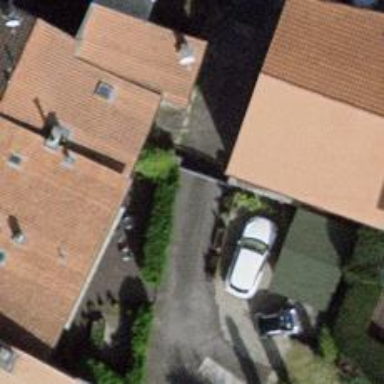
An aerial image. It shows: Alleyway designated as service road.